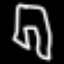
Label: pants